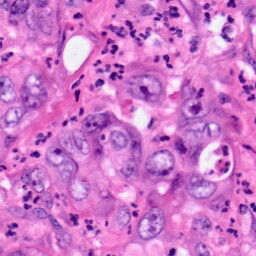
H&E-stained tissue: Pancreatic